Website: apple
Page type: address-validator
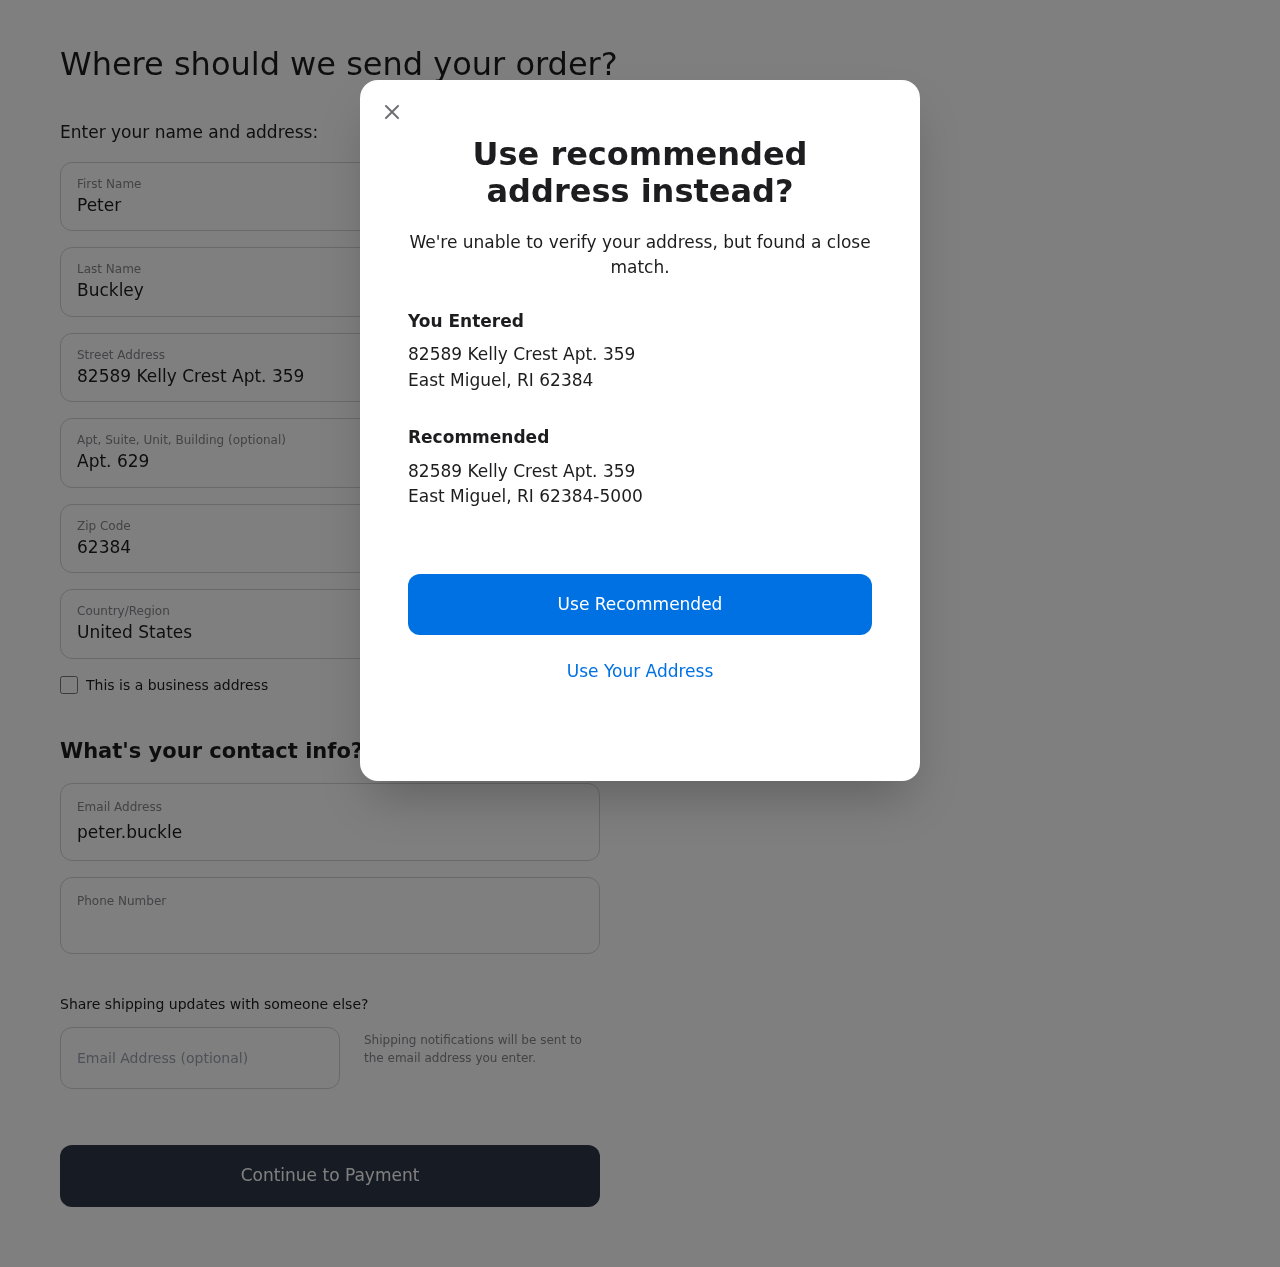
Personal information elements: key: PII_CITY
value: East Miguel
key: PII_COUNTRY
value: United States
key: PII_EMAIL
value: peter.buckley@yahoo.com
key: PII_FIRSTNAME
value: Peter
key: PII_GIFT_EMAIL
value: mdiaz@hotmail.com
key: PII_LASTNAME
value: Buckley
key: PII_PHONE
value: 6158384551
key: PII_POSTCODE
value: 62384
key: PII_POSTCODE_FULL
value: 62384-5000
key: PII_STATE_ABBR
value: RI
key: PII_STREET
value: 82589 Kelly Crest Apt. 359
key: PII_STREET2
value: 82589 Kelly Crest Apt. 359
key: PII_STREET2
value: Apt. 629
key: PII_CITY2
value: East Miguel
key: PII_STATE_ABBR2
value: RI